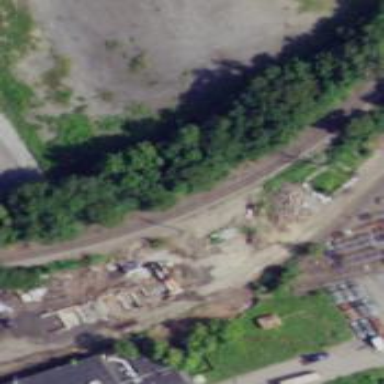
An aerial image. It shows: Abandoned railway.